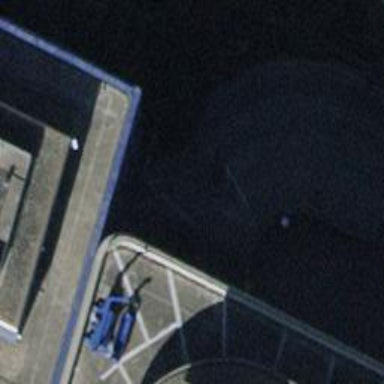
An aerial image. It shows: Lift gate barrier.